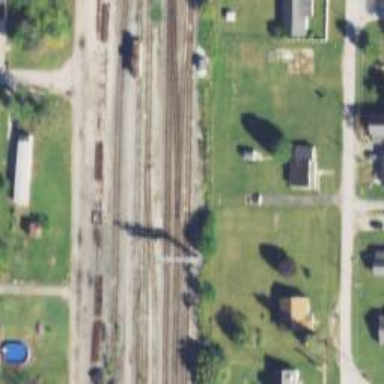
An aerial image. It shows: Railway siding for service.